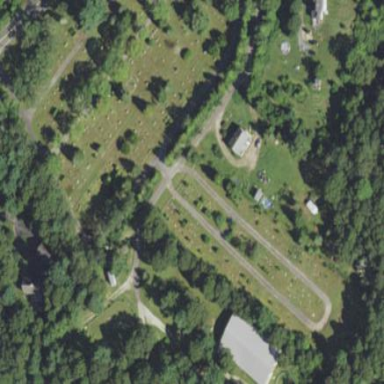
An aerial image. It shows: Cemetery.